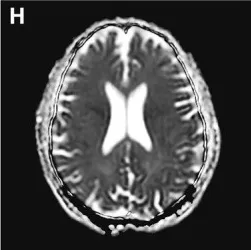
ADC. Currently involving the left frontal, parietal, temporal, and occipital lobes.
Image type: radiology (mri)